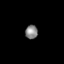
Tissue: skin
Cell type: Epithelial cells
Senescence score: 0.2699
Nuclear area (px): 168
Mean DAPI intensity: 133.839